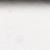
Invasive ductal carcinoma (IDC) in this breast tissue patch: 0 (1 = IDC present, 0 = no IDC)